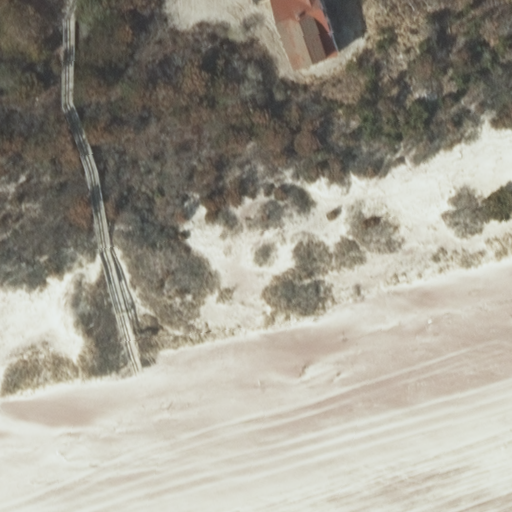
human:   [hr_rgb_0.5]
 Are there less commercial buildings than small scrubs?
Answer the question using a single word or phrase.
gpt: no

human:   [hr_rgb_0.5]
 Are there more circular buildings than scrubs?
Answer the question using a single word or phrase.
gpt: no

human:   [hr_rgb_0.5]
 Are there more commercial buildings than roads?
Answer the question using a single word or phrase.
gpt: no

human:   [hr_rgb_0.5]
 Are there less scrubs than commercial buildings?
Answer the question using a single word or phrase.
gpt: no

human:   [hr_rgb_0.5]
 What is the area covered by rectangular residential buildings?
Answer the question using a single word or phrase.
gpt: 107m2

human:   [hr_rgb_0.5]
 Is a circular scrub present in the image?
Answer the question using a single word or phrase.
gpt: no

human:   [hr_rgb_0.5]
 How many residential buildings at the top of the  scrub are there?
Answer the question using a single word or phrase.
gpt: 0

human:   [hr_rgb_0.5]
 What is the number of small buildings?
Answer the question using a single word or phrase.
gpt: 0

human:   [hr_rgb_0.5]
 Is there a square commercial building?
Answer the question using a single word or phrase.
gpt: no

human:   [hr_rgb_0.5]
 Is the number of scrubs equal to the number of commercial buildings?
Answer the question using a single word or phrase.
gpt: no

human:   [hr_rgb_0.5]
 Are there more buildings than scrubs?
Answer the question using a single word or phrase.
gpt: no

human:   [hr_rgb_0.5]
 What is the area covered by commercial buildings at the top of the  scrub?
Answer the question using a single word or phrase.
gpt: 0m2

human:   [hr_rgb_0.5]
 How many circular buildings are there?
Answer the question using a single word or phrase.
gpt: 0

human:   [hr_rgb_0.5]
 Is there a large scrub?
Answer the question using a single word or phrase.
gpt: yes

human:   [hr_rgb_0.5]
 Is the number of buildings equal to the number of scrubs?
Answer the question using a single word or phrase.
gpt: yes

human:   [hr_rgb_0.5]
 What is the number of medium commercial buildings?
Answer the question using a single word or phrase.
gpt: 0

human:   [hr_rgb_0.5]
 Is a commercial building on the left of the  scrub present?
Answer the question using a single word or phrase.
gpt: no

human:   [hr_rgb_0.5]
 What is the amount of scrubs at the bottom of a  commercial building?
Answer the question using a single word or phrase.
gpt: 0

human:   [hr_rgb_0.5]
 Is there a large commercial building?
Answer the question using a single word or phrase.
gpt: no

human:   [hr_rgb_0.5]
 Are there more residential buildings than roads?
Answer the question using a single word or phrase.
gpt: yes

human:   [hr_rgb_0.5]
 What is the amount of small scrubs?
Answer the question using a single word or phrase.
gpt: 0

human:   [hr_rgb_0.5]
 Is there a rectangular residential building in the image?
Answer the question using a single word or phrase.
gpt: yes

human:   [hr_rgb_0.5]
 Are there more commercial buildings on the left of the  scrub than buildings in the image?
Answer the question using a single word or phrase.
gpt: no

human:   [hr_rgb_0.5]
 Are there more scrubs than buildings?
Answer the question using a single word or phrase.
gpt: no

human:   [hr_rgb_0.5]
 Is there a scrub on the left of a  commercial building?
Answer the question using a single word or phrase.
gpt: no

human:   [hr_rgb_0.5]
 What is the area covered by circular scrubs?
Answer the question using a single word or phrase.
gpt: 0m2

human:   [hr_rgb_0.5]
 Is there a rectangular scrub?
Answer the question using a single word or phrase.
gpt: yes

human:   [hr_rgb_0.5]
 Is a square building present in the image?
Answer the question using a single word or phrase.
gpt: no

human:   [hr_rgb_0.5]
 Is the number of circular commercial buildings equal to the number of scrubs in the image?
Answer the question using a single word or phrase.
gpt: no

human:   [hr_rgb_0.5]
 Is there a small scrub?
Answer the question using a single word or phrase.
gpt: no

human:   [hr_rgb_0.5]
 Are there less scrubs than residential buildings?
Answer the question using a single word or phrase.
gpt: no

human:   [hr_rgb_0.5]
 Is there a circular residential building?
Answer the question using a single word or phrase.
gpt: no

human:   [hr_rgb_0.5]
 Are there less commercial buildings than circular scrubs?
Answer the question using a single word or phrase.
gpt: no

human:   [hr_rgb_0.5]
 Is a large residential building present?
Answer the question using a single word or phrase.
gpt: no

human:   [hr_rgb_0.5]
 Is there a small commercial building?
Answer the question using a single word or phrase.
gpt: no

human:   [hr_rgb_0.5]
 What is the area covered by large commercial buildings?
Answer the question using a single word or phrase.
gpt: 0m2